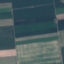
Land use / land cover class: AnnualCrop